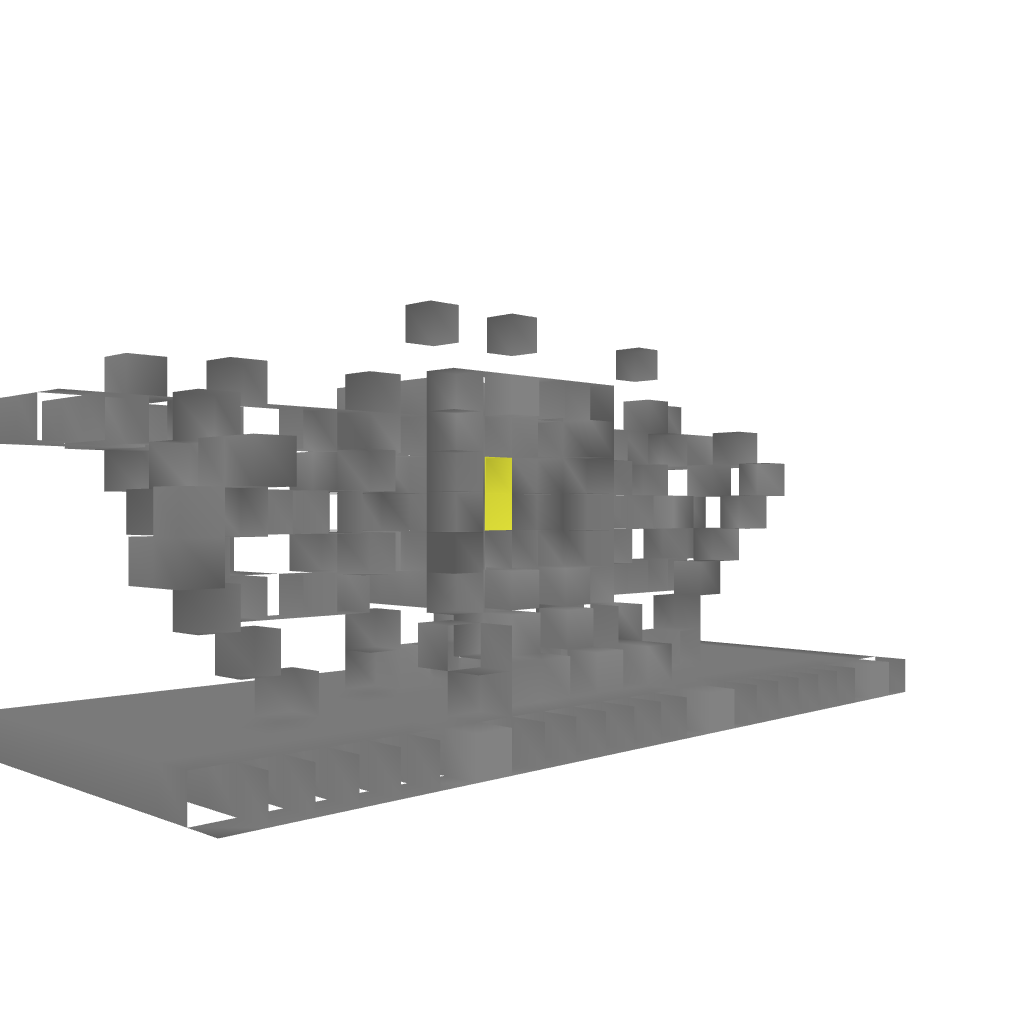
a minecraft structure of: Door 4x4 bad low quality